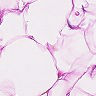
Metastatic tissue present: no